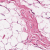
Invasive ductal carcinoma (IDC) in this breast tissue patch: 0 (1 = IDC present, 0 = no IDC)